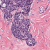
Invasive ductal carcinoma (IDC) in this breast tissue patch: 0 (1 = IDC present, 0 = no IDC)